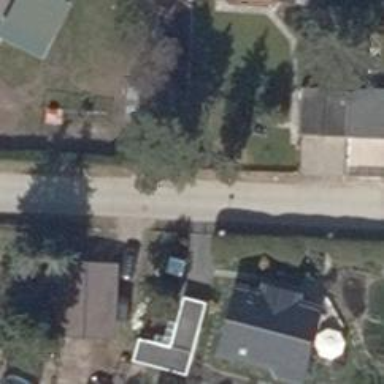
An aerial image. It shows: Driveway leading to service road.